Question: I want to wrap text around image as shown below:

How can I do it?...
I would be very grateful for the information. Thanks to all.
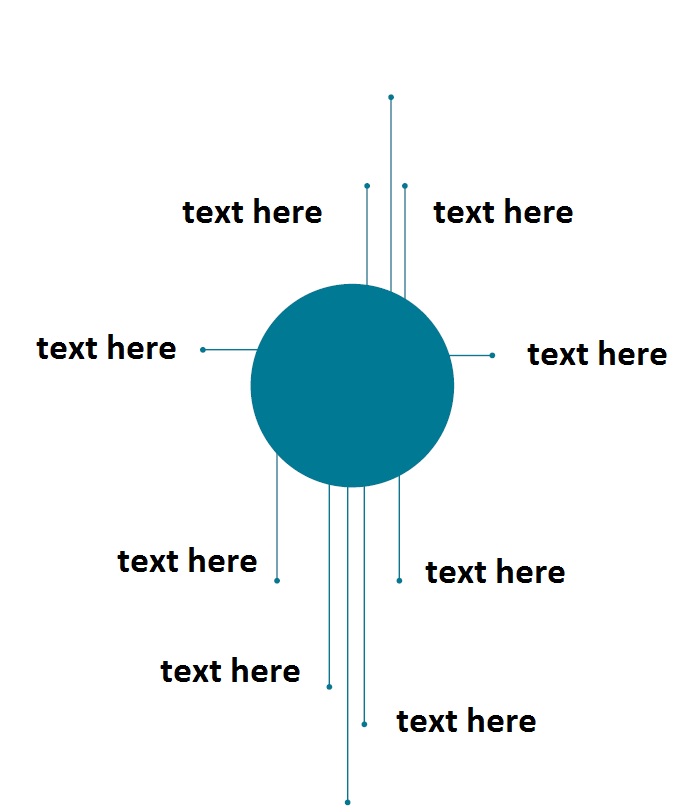
Answer: You can make use of the 'position: absolute' inside a relatively positioned container and use the 'top' and 'left' properties to align it.
'''
.img-circle-wrap {
position: relative;
width: 500px;
height: 500px;
}
.img-circle {
position: absolute;
left: 30%;
top: 30%;
}
.img-circle-wrap span {
position: absolute;
}
.text-1 {
top: 20%;
left: 20%;
}
.text-2 {
top: 20%;
left: 70%;
}
.text-3 {
top: 50%;
left: 10%;
}
.text-4 {
top: 50%;
left: 80%;
}
.text-5 {
top: 80%;
left: 20%;
}
.text-6 {
top: 80%;
left: 70%;
}
.text-7 {
top: 20%;
left: 45%;
}
.text-8 {
top: 80%;
left: 45%;
}
'''
'''
<link href="https://cdnjs.cloudflare.com/ajax/libs/twitter-bootstrap/3.3.5/css/bootstrap.min.css" rel="stylesheet" />
<div class="img-circle-wrap">
<img src="http://placehold.it/200x200" alt="..." class="img-circle">
<span class="text-1">Text 1</span>
<span class="text-2">Text 2</span>
<span class="text-3">Text 3</span>
<span class="text-4">Text 4</span>
<span class="text-5">Text 5</span>
<span class="text-6">Text 6</span>
<span class="text-7">Text 7</span>
<span class="text-8">Text 8</span>
</div>
'''